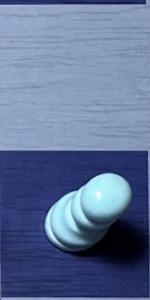
Label: Pawn_White